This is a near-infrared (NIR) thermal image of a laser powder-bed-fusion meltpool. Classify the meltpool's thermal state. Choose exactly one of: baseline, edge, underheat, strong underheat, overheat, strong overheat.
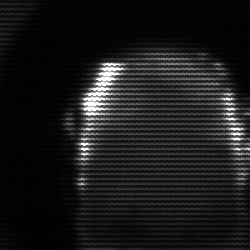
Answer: baseline